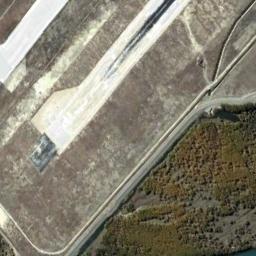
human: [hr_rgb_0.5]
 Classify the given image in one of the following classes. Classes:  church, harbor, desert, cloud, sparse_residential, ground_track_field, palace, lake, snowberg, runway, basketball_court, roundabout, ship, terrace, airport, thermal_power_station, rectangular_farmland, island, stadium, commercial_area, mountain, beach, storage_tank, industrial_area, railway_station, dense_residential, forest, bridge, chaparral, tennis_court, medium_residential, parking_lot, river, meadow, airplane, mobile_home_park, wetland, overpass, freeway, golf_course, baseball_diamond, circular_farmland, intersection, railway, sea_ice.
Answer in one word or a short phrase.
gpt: runway